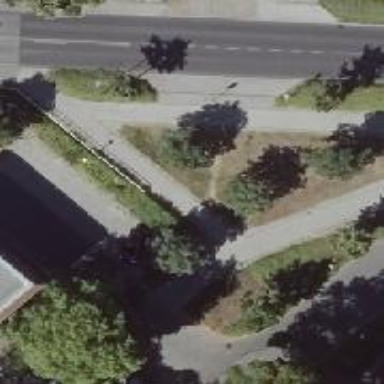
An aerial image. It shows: Street-side parking area with paving stones.